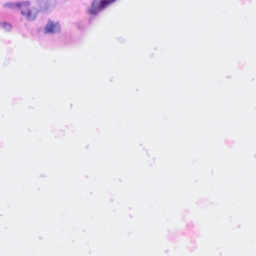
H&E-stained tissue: Breast